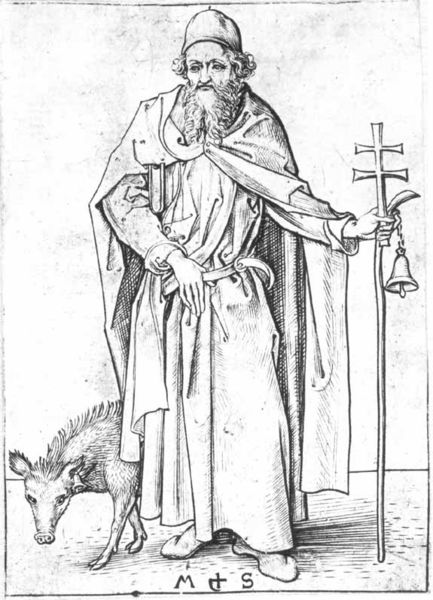
Titel: Heiliger Antonius
Künstler: Martin Schongauer
Standort: Karlsruhe
Institution: Staatliche Kunsthalle Karlsruhe
Schlagwörter: hand, mann, umhang, weiß, wolf, finger, hut, kleid, nase, schwarz, skizze, straße, zeichnung, blick, gürtel, tier, haube, alt, bart, kappe, mütze, augen, falten, kleidung, bildnis, portrait, porträt, signatur, geistlicher, gewand, haare, kutte, mantel, stehend, stoff, frontal, locken, ohren, renaissance, stock, deutschland, fell, hufe, kopfbedeckung, holzschnitt, papier, man, schuhe, stab, sammeln, kette, grafik, vergilbt, bischof, dünn, schnalle, tusche, schwein, balt, buch, fuss, kreuz, kohle, steht, druck, sichel, holzstich, radierung, stich, schwarzweiß, stand, bleistift, habit, schuh, ganzfigur, schein, prister, pfarrer, glocke, schnauze, glöckchen, mittelalter, priester, mönch, erzbischof, heiliger, wildschwein, kupferstich, prophet, klauen, rüssel, martin, pilger, apostel, schwei, orthodox, schongauer, martin schongauer, wildsau, antonius, orthodoxie, doppelkreuz, gurtel, borsten, light, bishof, s, m, al, m+s, bischoph, woldschwein, 1480, eckige falten, #ohren, opapier, bischopf, heiliger mit schwein, röhrenfalte, mann schwein